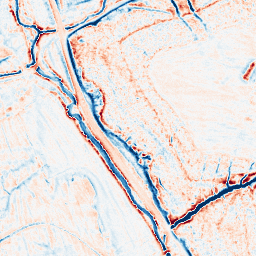
Category: edge_preserving
Decomposition family: anisotropic_diffusion
Decomposition parameters: iterations: 20
kappa: 50
gamma: 0.15
Upsampling method: cubic_catmull_rom
Upsampling parameters: scale: 2
Upsampling scale: 2